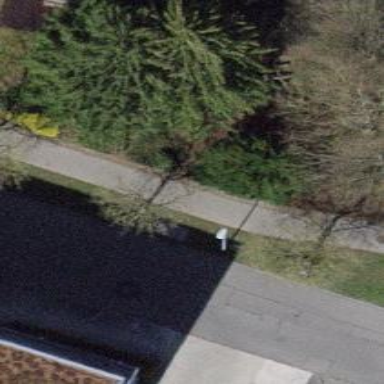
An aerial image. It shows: Avenue of trees.